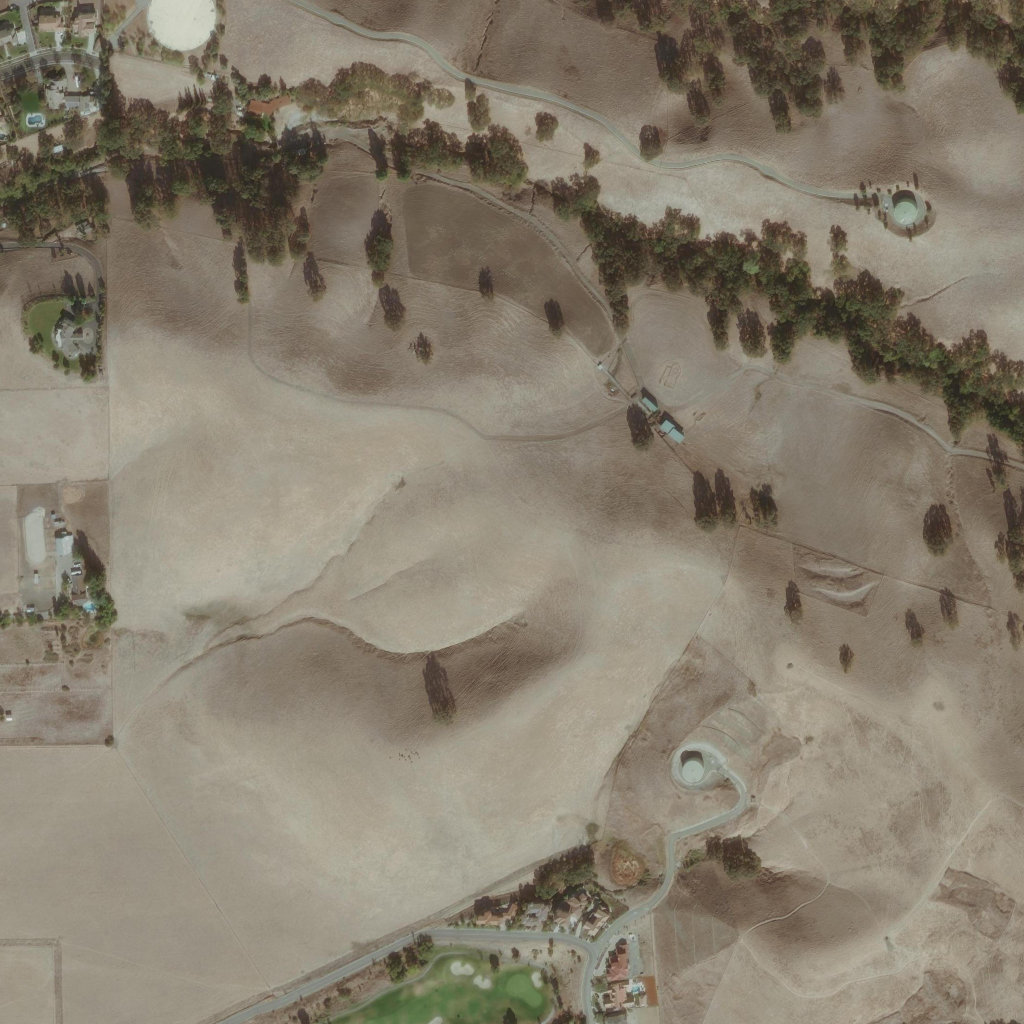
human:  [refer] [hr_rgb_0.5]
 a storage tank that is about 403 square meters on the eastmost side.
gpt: <box>[[86, 19, 89, 21, 0]]</box>